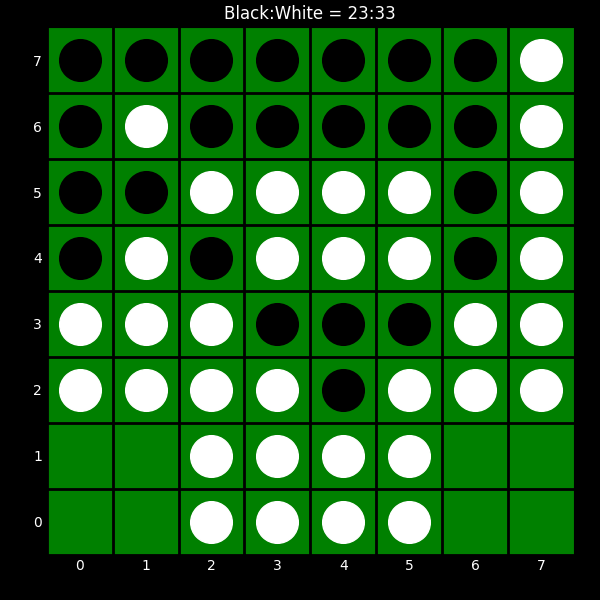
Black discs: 23
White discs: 33